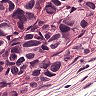
Metastatic tissue present: yes